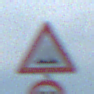
Verkehrszeichen: UnebeneFahrbahn
Zusatzzeichen unten: Geschwindigkeit20
Umgebung: Outdoor, Beach
Tageszeit: SunriseSunset
Wetter: PartlyCloudy
Licht: Natural
Jahreszeit: NotSpecified
Kontrast: LowContrast